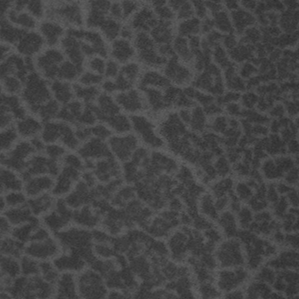
Label: frost